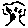
Label: tree